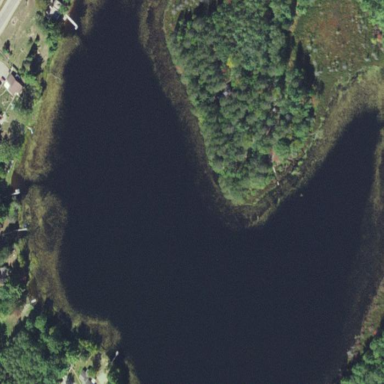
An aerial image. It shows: Lake with natural water.